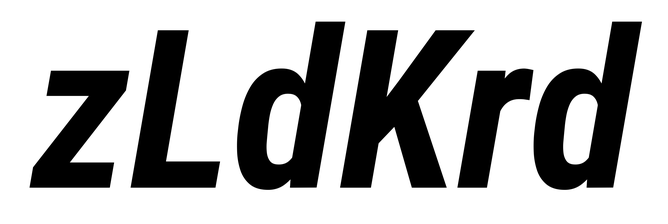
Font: Roboto-Italic_Condensed_Bold_Italic